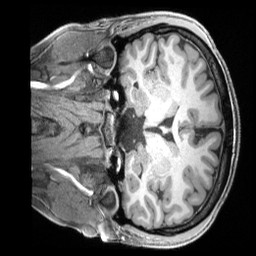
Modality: T1w
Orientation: coronal
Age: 25
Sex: male
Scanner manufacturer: siemens
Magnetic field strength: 3 T
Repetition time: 2.4 s
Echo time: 0.00222 s